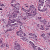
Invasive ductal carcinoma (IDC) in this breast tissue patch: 1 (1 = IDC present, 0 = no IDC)